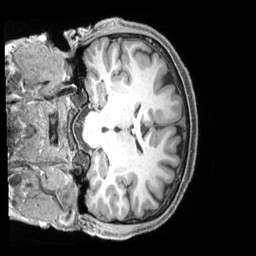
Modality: T1w
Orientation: coronal
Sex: male
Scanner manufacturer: siemens
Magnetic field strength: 3 T
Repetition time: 2.4 s
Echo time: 0.00222 s